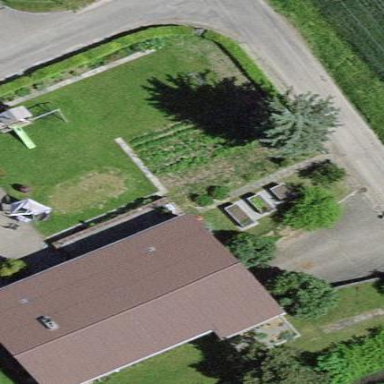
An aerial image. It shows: Farm building.